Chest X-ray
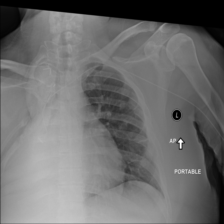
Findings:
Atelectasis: negative
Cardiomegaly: negative
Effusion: negative
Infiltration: negative
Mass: negative
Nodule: negative
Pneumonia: negative
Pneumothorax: negative
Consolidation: negative
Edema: negative
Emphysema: negative
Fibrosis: negative
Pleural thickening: negative
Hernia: negative